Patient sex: F
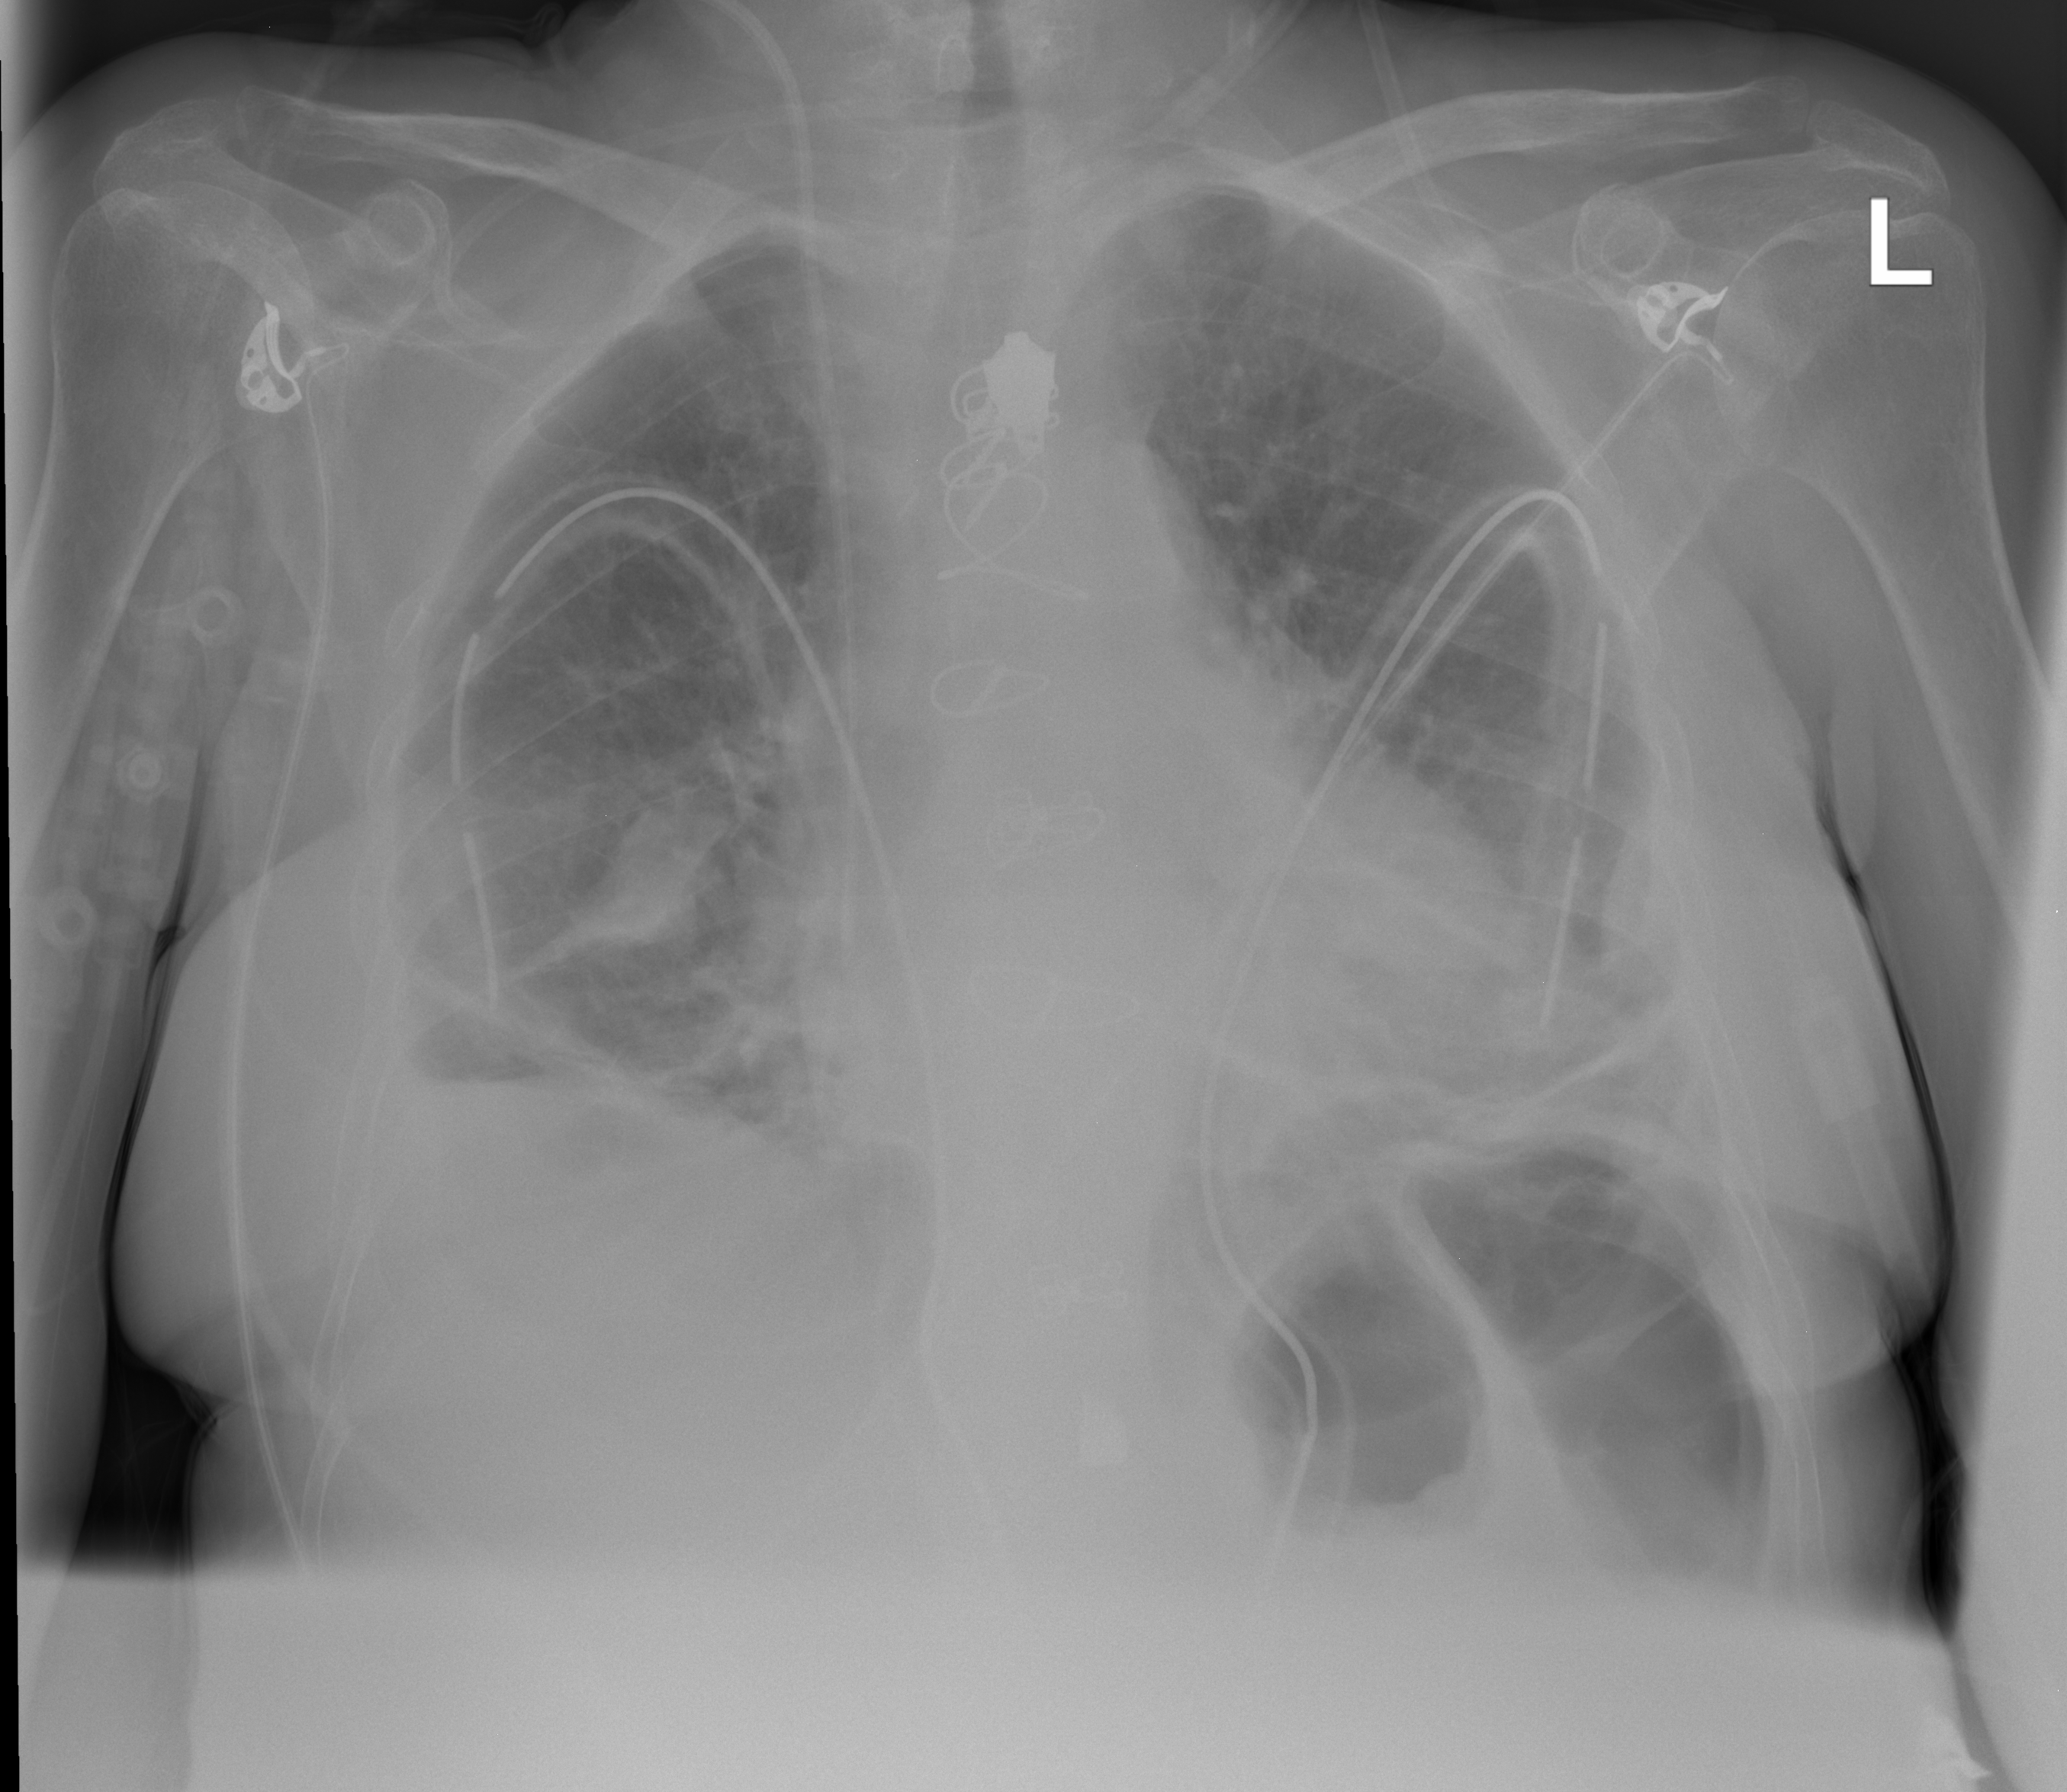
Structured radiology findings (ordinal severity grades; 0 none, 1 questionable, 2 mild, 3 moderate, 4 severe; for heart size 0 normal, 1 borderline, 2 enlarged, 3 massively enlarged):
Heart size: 1
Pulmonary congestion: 0
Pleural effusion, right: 2
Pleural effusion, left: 2
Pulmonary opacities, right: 0
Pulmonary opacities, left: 0
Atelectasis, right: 2
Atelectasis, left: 2